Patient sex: M
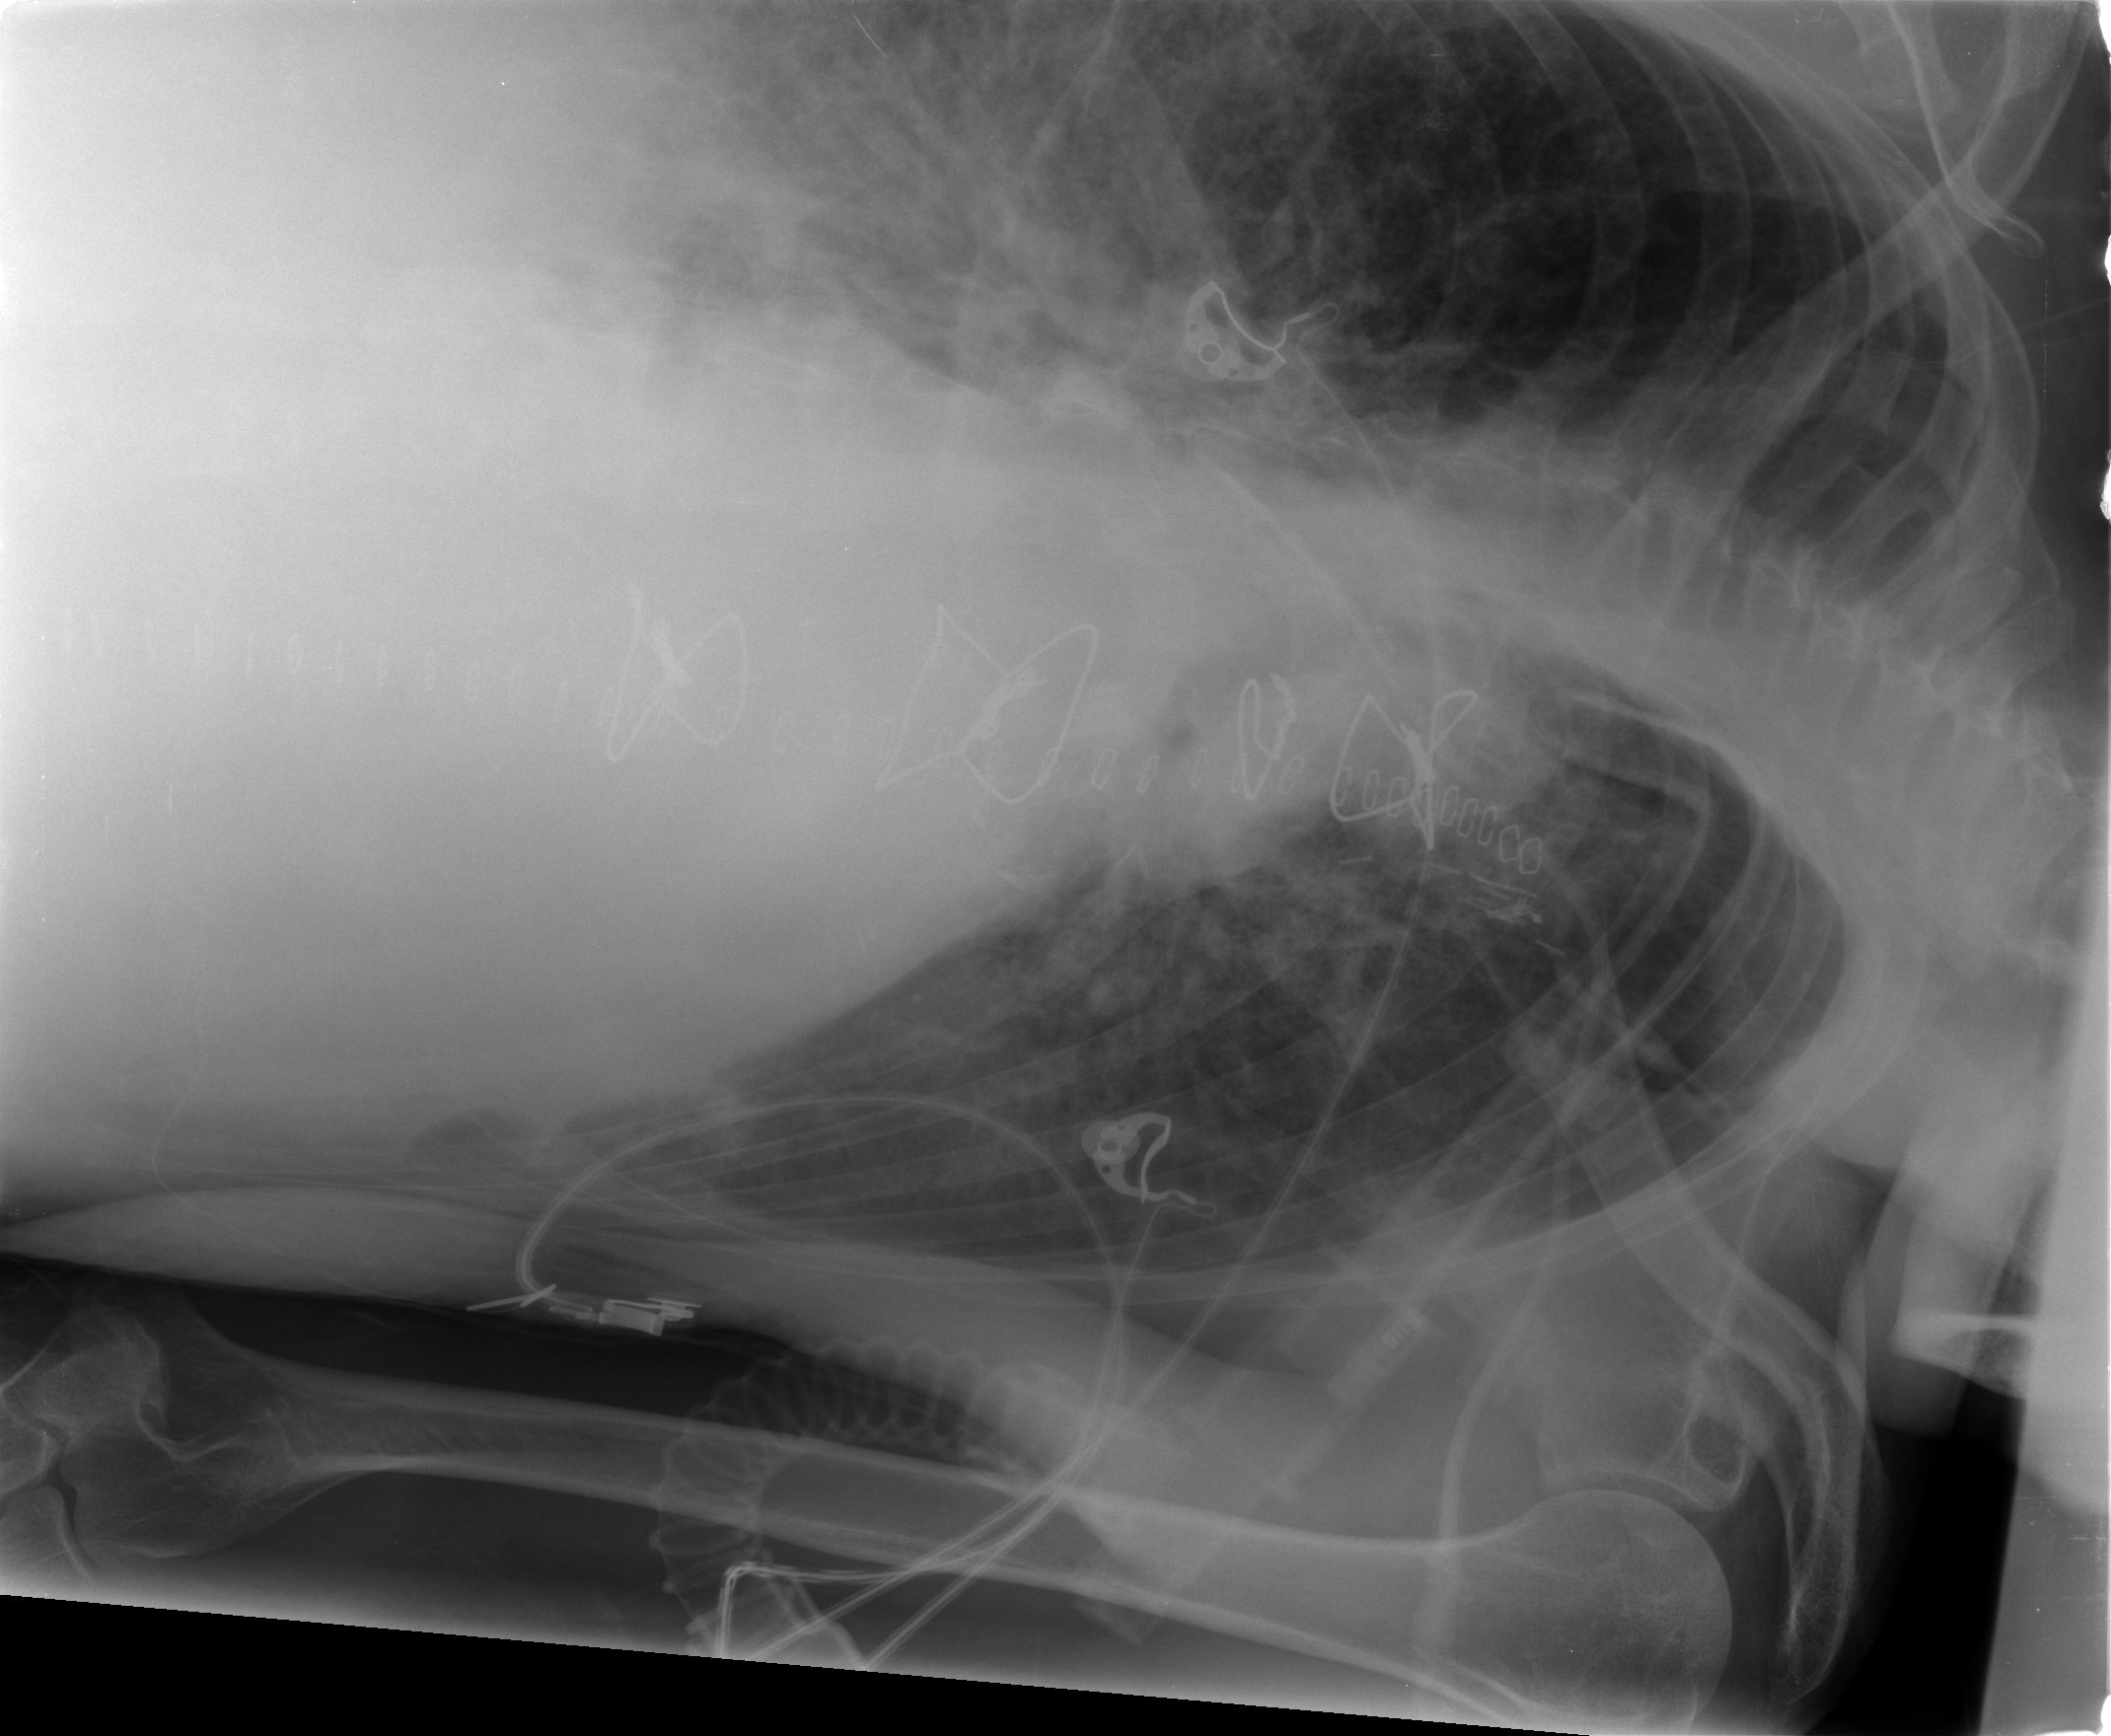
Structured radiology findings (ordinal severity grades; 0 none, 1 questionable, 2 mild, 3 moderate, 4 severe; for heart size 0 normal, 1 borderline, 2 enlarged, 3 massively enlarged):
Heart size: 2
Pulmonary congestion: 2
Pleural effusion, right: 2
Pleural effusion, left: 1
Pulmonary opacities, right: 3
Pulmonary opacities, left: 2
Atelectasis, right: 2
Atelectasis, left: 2